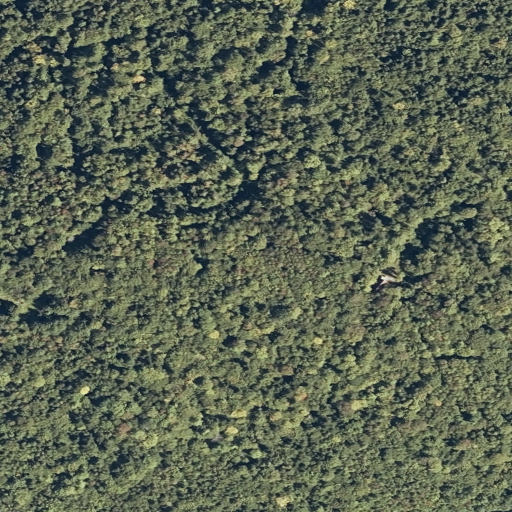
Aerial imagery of mountain in Maine named Bear Mountain containing deciduous forest, mixed forest, and open development